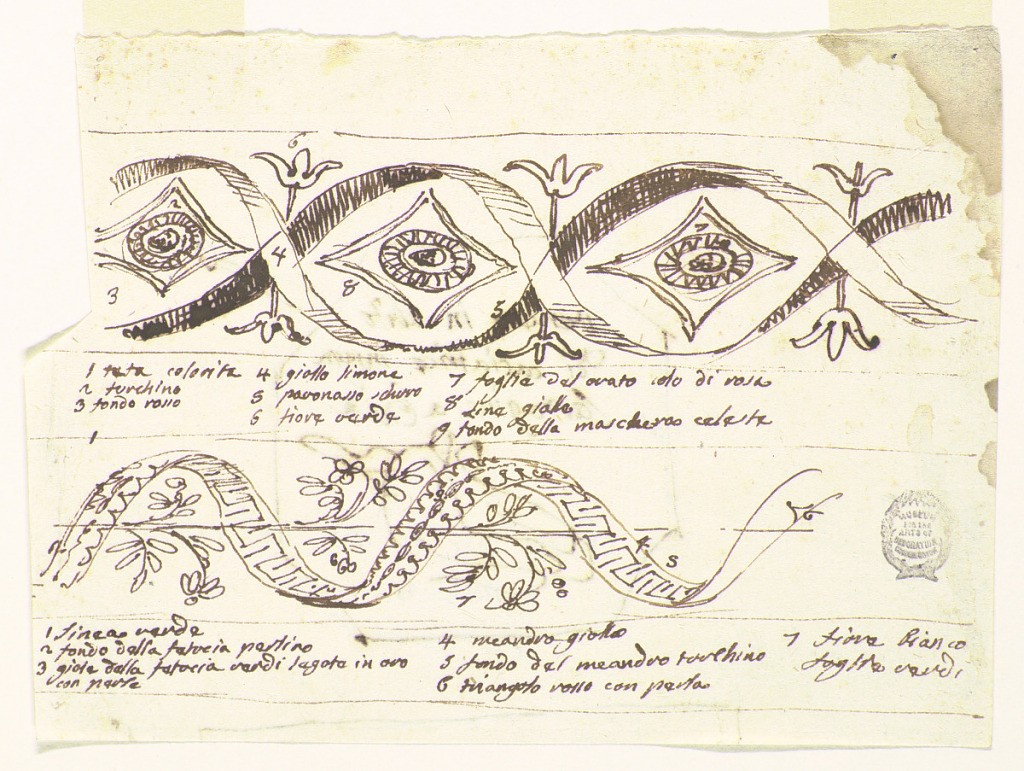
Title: Recto: Two Friezes with Flowers Verso: Sketch for a Decorative Painting
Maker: Felice Giani, Italian, 1758–1823
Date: ca. 1815
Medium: Pen and brown ink on paper
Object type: Drawing
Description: Horizontal rectangle. Recto: Above: two waved ribbons crossing each other. Calices stand in wedges. In ovoids are lozenges with curved edges, wreath around masks inside. Numbers inscribed and explained in caption: "1 tuta colorita/ 2 turchino/ 3 fondo rosso/ 4 giallo limone/ 5 pavonasso/ 6 fiore verde/ 7 foglie del ovato colo[r] di rosa/ 8 Line[e] gialle/ 9 fondo della maschera celeste." Below: decorated ribbon around horizontal bar from which sprays spring. Caption: "1 Linea verde/ 2 fondo della fetucia, perlino/ 3 giole della festucia verdi legate in oro/ con perle/ 4 meandro giallo/ 5 fondo del meandro turchino/ 6 triangolo rosso con perla/ 7 fiore bianco/ foglie verdi." Verso: above, two figures written in octagon: "venere in abito/ di caciatrice insegn[a] Cartagine a Enea." Two figures, Aeneas and Dido, shown in cave. Underneath figures, caption in pencil: "Enea con Didone nel antro/ ...imene."